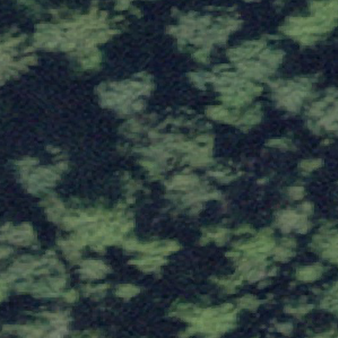
Label: other